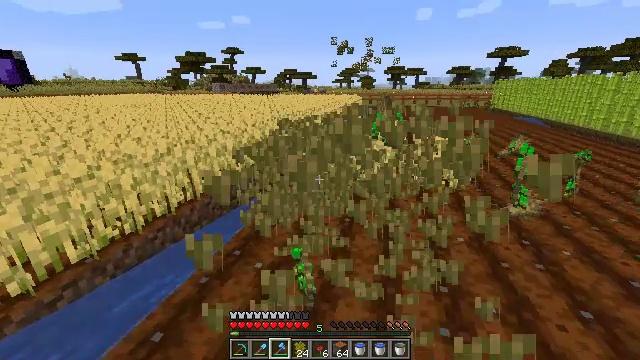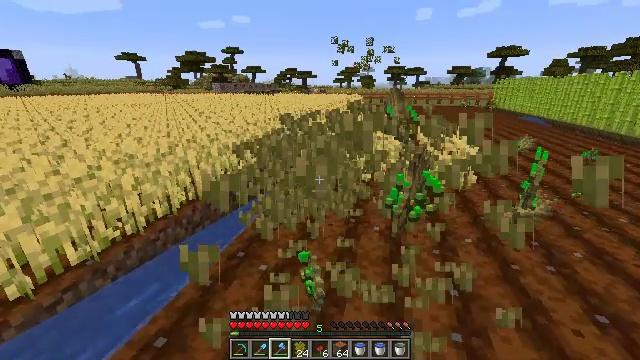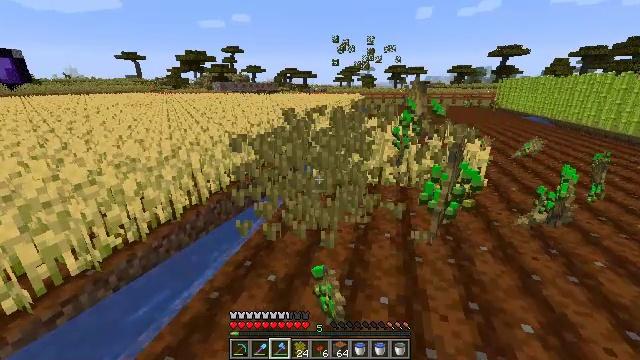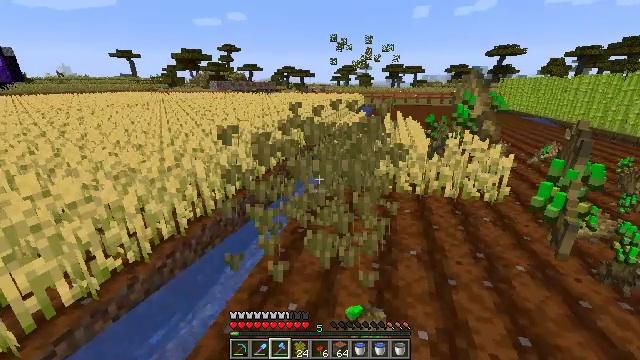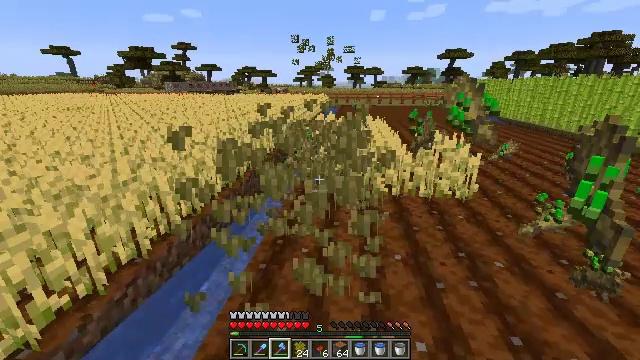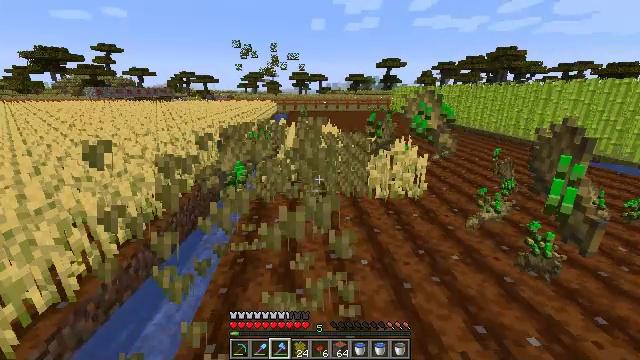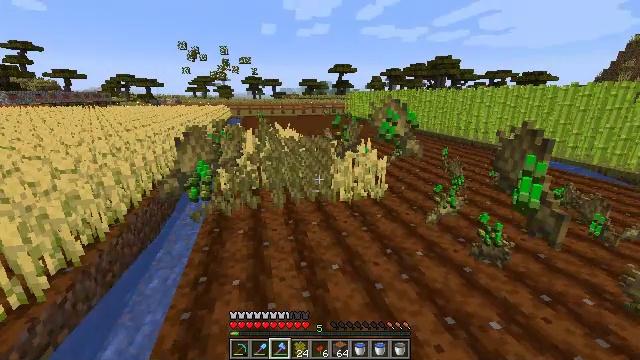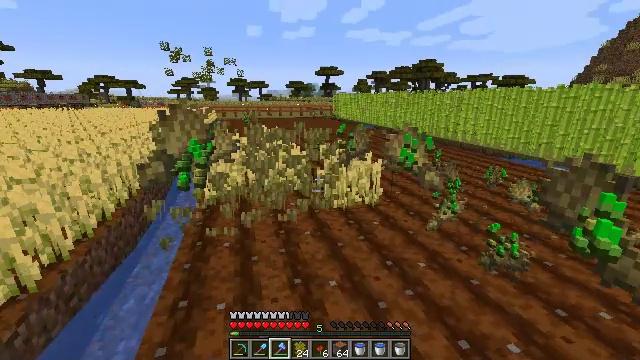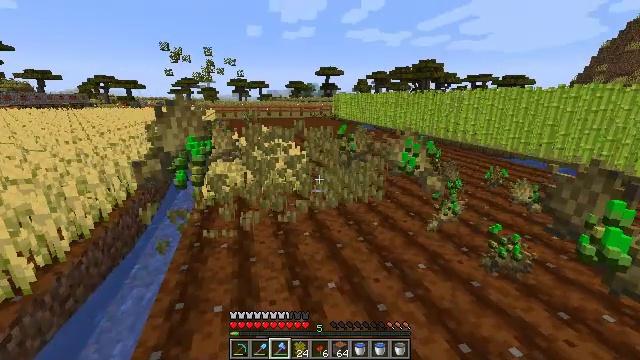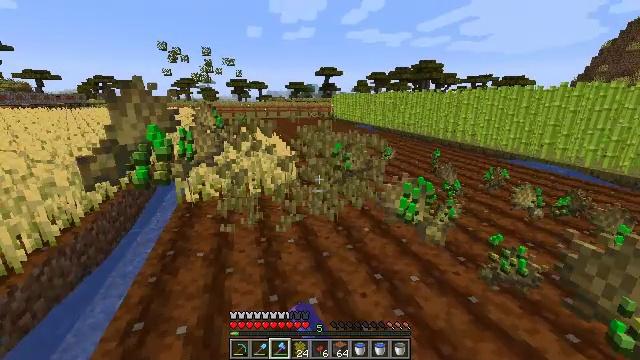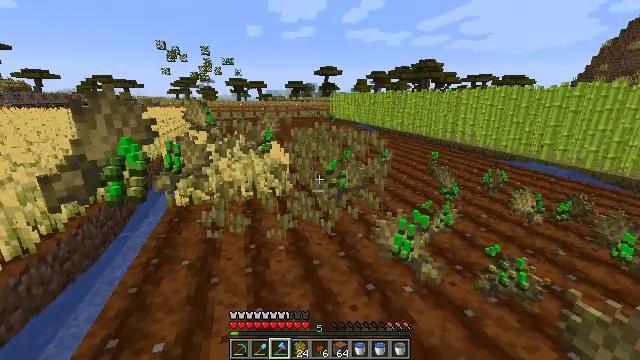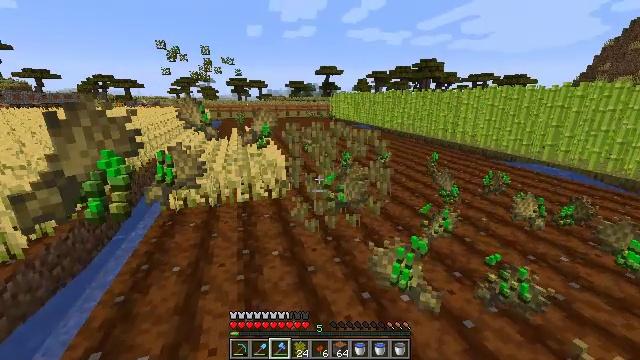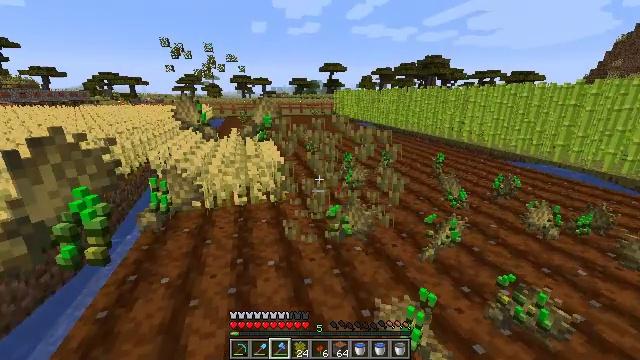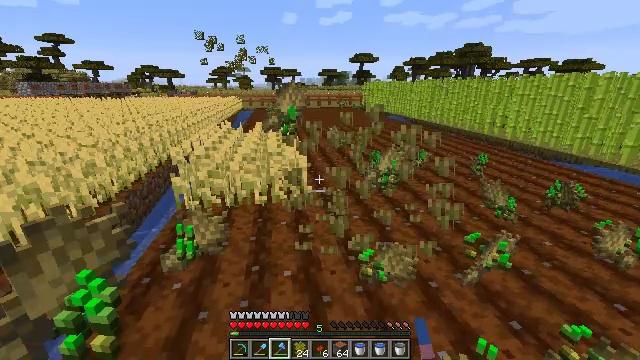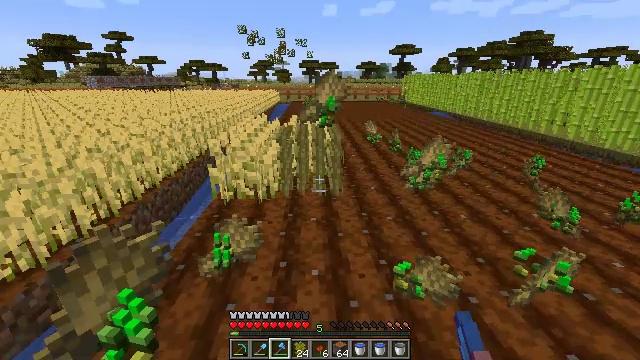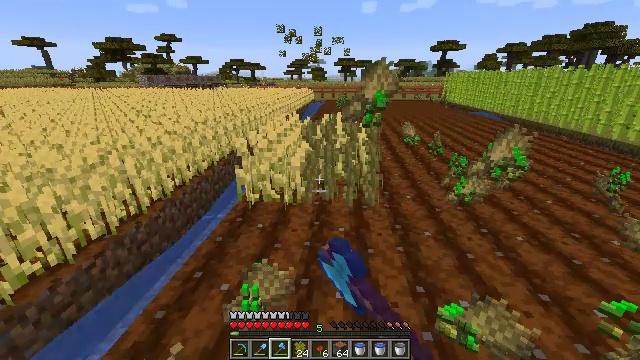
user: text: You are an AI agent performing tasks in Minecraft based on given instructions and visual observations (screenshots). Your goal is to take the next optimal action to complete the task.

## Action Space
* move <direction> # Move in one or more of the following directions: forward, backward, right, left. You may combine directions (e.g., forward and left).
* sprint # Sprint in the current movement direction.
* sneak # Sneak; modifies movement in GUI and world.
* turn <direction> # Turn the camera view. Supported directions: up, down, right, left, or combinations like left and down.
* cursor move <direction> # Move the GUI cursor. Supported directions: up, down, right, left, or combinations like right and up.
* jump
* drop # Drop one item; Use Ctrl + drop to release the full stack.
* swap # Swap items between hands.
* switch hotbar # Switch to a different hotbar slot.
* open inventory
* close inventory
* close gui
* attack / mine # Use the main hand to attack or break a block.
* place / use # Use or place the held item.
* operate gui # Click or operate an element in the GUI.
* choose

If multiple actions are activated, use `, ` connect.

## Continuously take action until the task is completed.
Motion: motion action
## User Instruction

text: Collect wheat crops.
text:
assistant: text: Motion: move forward and move left, sprint, attack / mine
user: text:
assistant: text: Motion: move forward and move left, sprint, attack / mine
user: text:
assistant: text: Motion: move forward and move left, sprint, attack / mine
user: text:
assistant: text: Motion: move forward and move left, sprint, turn right, attack / mine
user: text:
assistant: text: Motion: move forward and move left, sprint, turn right and up, attack / mine
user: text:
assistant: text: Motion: move forward, sprint, turn right, attack / mine
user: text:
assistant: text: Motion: move forward and move right, sprint, turn right, attack / mine
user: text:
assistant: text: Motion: move forward and move right, sprint, attack / mine
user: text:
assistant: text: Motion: move forward and move right, sprint, attack / mine
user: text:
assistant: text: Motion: move forward and move right, sprint, attack / mine
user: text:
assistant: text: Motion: move forward, sprint, attack / mine
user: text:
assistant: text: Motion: move forward, sprint, attack / mine
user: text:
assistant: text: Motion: move forward, sprint, turn left and down, attack / mine
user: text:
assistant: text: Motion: move forward, sprint, turn left and down, attack / mine
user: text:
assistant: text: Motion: move forward, sprint, turn left, attack / mine
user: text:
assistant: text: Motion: move forward and move left, sprint, turn left, attack / mine
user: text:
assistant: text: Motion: move forward and move left, sprint, turn left, attack / mine
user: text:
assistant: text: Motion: move forward and move left, sprint, attack / mine
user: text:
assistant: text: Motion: move forward and move left, sprint, attack / mine
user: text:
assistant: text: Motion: move forward and move left, turn right, attack / mine
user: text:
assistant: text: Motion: move forward, turn right and up, attack / mine
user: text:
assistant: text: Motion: move forward, turn right, attack / mine
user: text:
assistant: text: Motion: move forward, attack / mine
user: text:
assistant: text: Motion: move forward, turn right, attack / mine
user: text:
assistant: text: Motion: move forward, turn right, attack / mine
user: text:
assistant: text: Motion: move forward, attack / mine
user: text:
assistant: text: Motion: move forward, attack / mine
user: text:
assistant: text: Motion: move forward, attack / mine
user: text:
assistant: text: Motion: move forward, turn left, attack / mine
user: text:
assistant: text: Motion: move forward, turn left, attack / mine